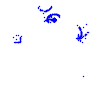
Particle: proton